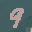
Label: 9